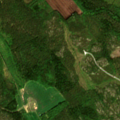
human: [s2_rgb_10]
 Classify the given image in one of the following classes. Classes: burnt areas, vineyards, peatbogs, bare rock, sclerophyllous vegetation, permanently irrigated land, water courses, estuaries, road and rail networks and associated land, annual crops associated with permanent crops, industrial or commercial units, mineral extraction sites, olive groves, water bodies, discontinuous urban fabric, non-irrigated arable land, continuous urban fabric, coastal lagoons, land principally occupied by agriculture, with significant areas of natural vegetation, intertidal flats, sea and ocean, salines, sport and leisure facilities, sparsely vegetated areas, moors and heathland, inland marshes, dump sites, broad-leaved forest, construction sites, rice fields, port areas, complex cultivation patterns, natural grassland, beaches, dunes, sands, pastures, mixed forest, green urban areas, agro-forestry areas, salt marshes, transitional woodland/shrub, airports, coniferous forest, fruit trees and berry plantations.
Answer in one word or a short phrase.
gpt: land principally occupied by agriculture, with significant areas of natural vegetation, coniferous forest, transitional woodland/shrub